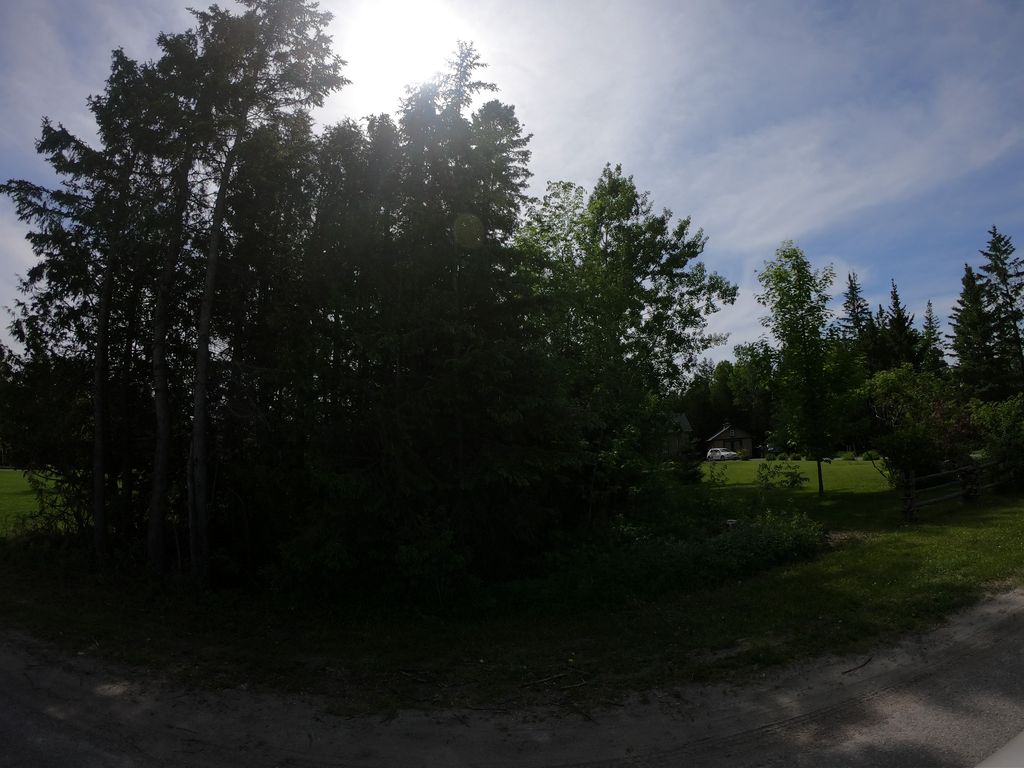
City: ottawa-gatineau